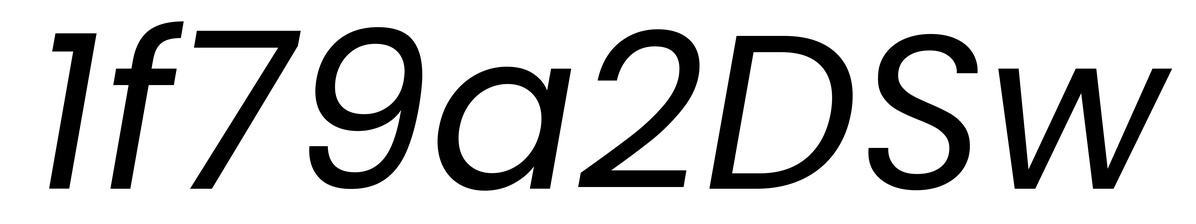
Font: Poppins-Italic